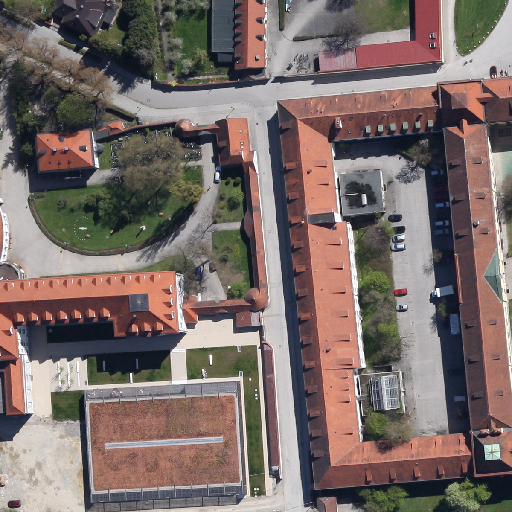
Referring expression: car in the parking area